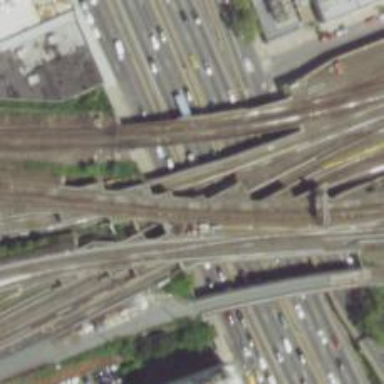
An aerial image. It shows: Railway bridge with electrified rail tracks.